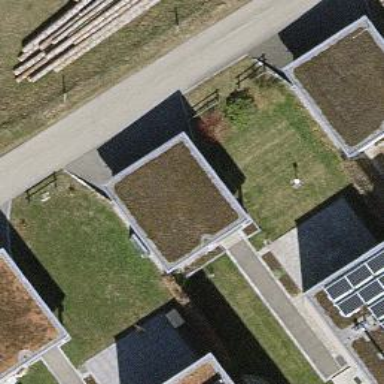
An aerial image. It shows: Flat-roofed garage.